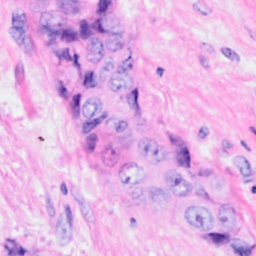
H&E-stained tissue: Breast